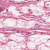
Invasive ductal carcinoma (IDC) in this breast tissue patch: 0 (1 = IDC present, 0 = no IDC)